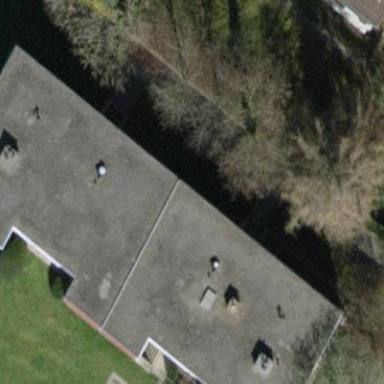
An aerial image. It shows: Apartment building with flat roof.